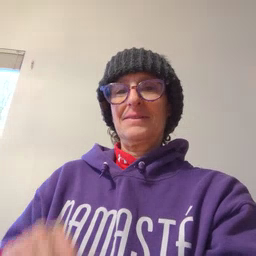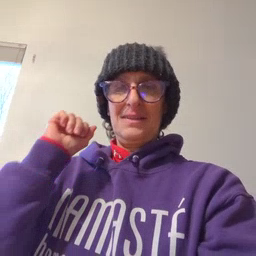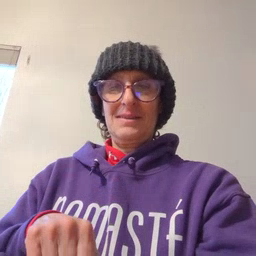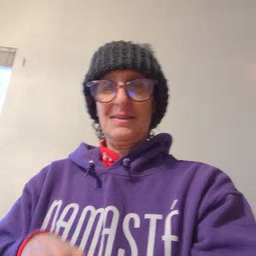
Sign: can